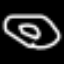
Label: donut